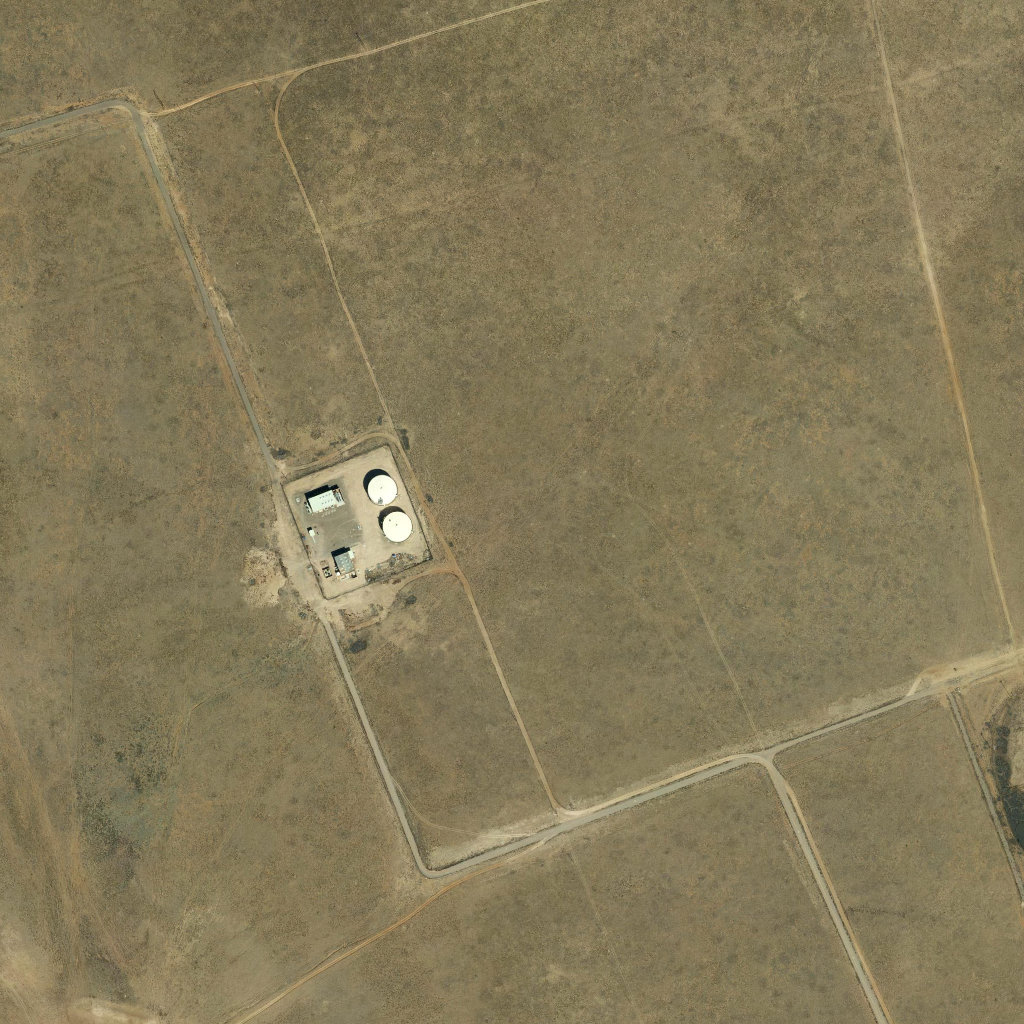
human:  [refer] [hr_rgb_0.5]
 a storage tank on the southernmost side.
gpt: <box>[[36, 49, 40, 53, 0]]</box>

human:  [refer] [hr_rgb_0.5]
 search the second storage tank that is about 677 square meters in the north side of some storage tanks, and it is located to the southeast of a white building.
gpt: <box>[[37, 49, 40, 52, 0]]</box>